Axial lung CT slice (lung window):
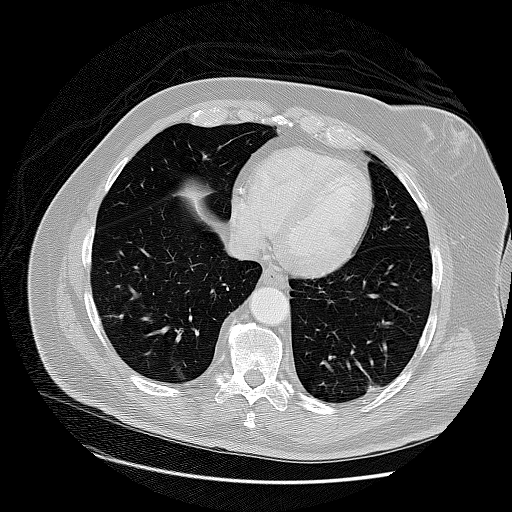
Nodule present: yes
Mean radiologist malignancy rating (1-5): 1.5